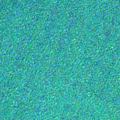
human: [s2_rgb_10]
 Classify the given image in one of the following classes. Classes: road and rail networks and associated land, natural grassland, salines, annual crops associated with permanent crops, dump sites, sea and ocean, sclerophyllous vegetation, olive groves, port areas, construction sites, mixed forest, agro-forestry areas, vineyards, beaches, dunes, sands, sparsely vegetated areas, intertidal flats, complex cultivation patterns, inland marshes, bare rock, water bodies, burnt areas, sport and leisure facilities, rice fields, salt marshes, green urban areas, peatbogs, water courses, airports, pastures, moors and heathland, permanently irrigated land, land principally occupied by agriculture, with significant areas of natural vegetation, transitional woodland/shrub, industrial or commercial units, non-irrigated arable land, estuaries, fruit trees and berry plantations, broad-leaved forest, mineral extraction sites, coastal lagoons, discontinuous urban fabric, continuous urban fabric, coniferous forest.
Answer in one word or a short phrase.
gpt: sea and ocean